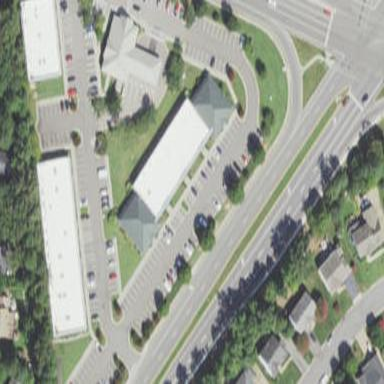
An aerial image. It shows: Commercial area.